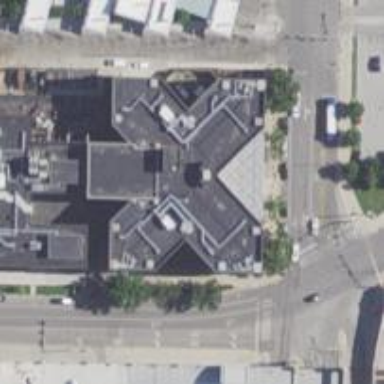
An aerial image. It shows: Civic building that serves as prison.